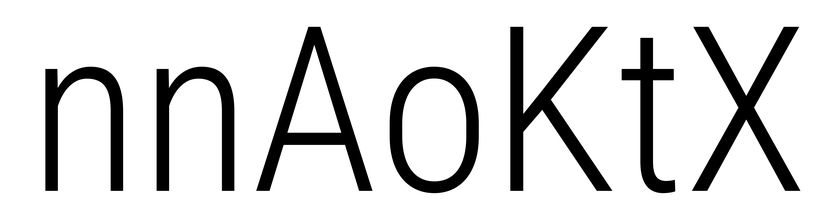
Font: Roboto_Condensed_Light